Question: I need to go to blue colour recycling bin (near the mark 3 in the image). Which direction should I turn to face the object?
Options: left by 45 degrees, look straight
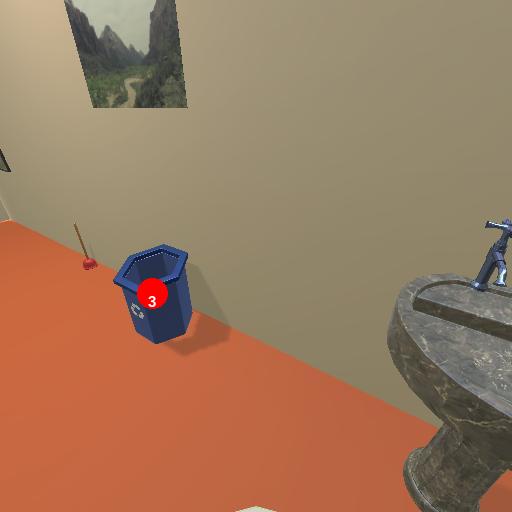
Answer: left by 45 degrees